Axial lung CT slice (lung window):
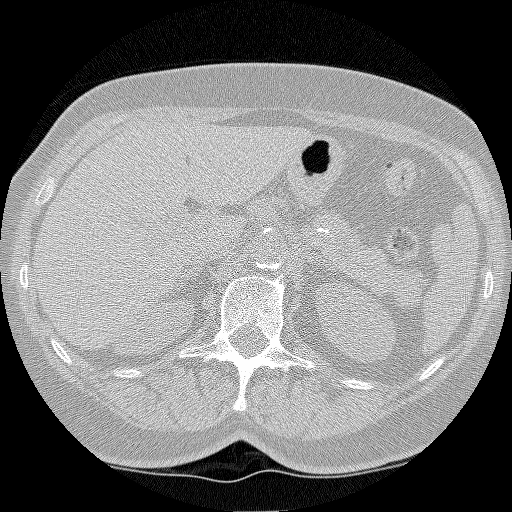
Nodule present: no